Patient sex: F
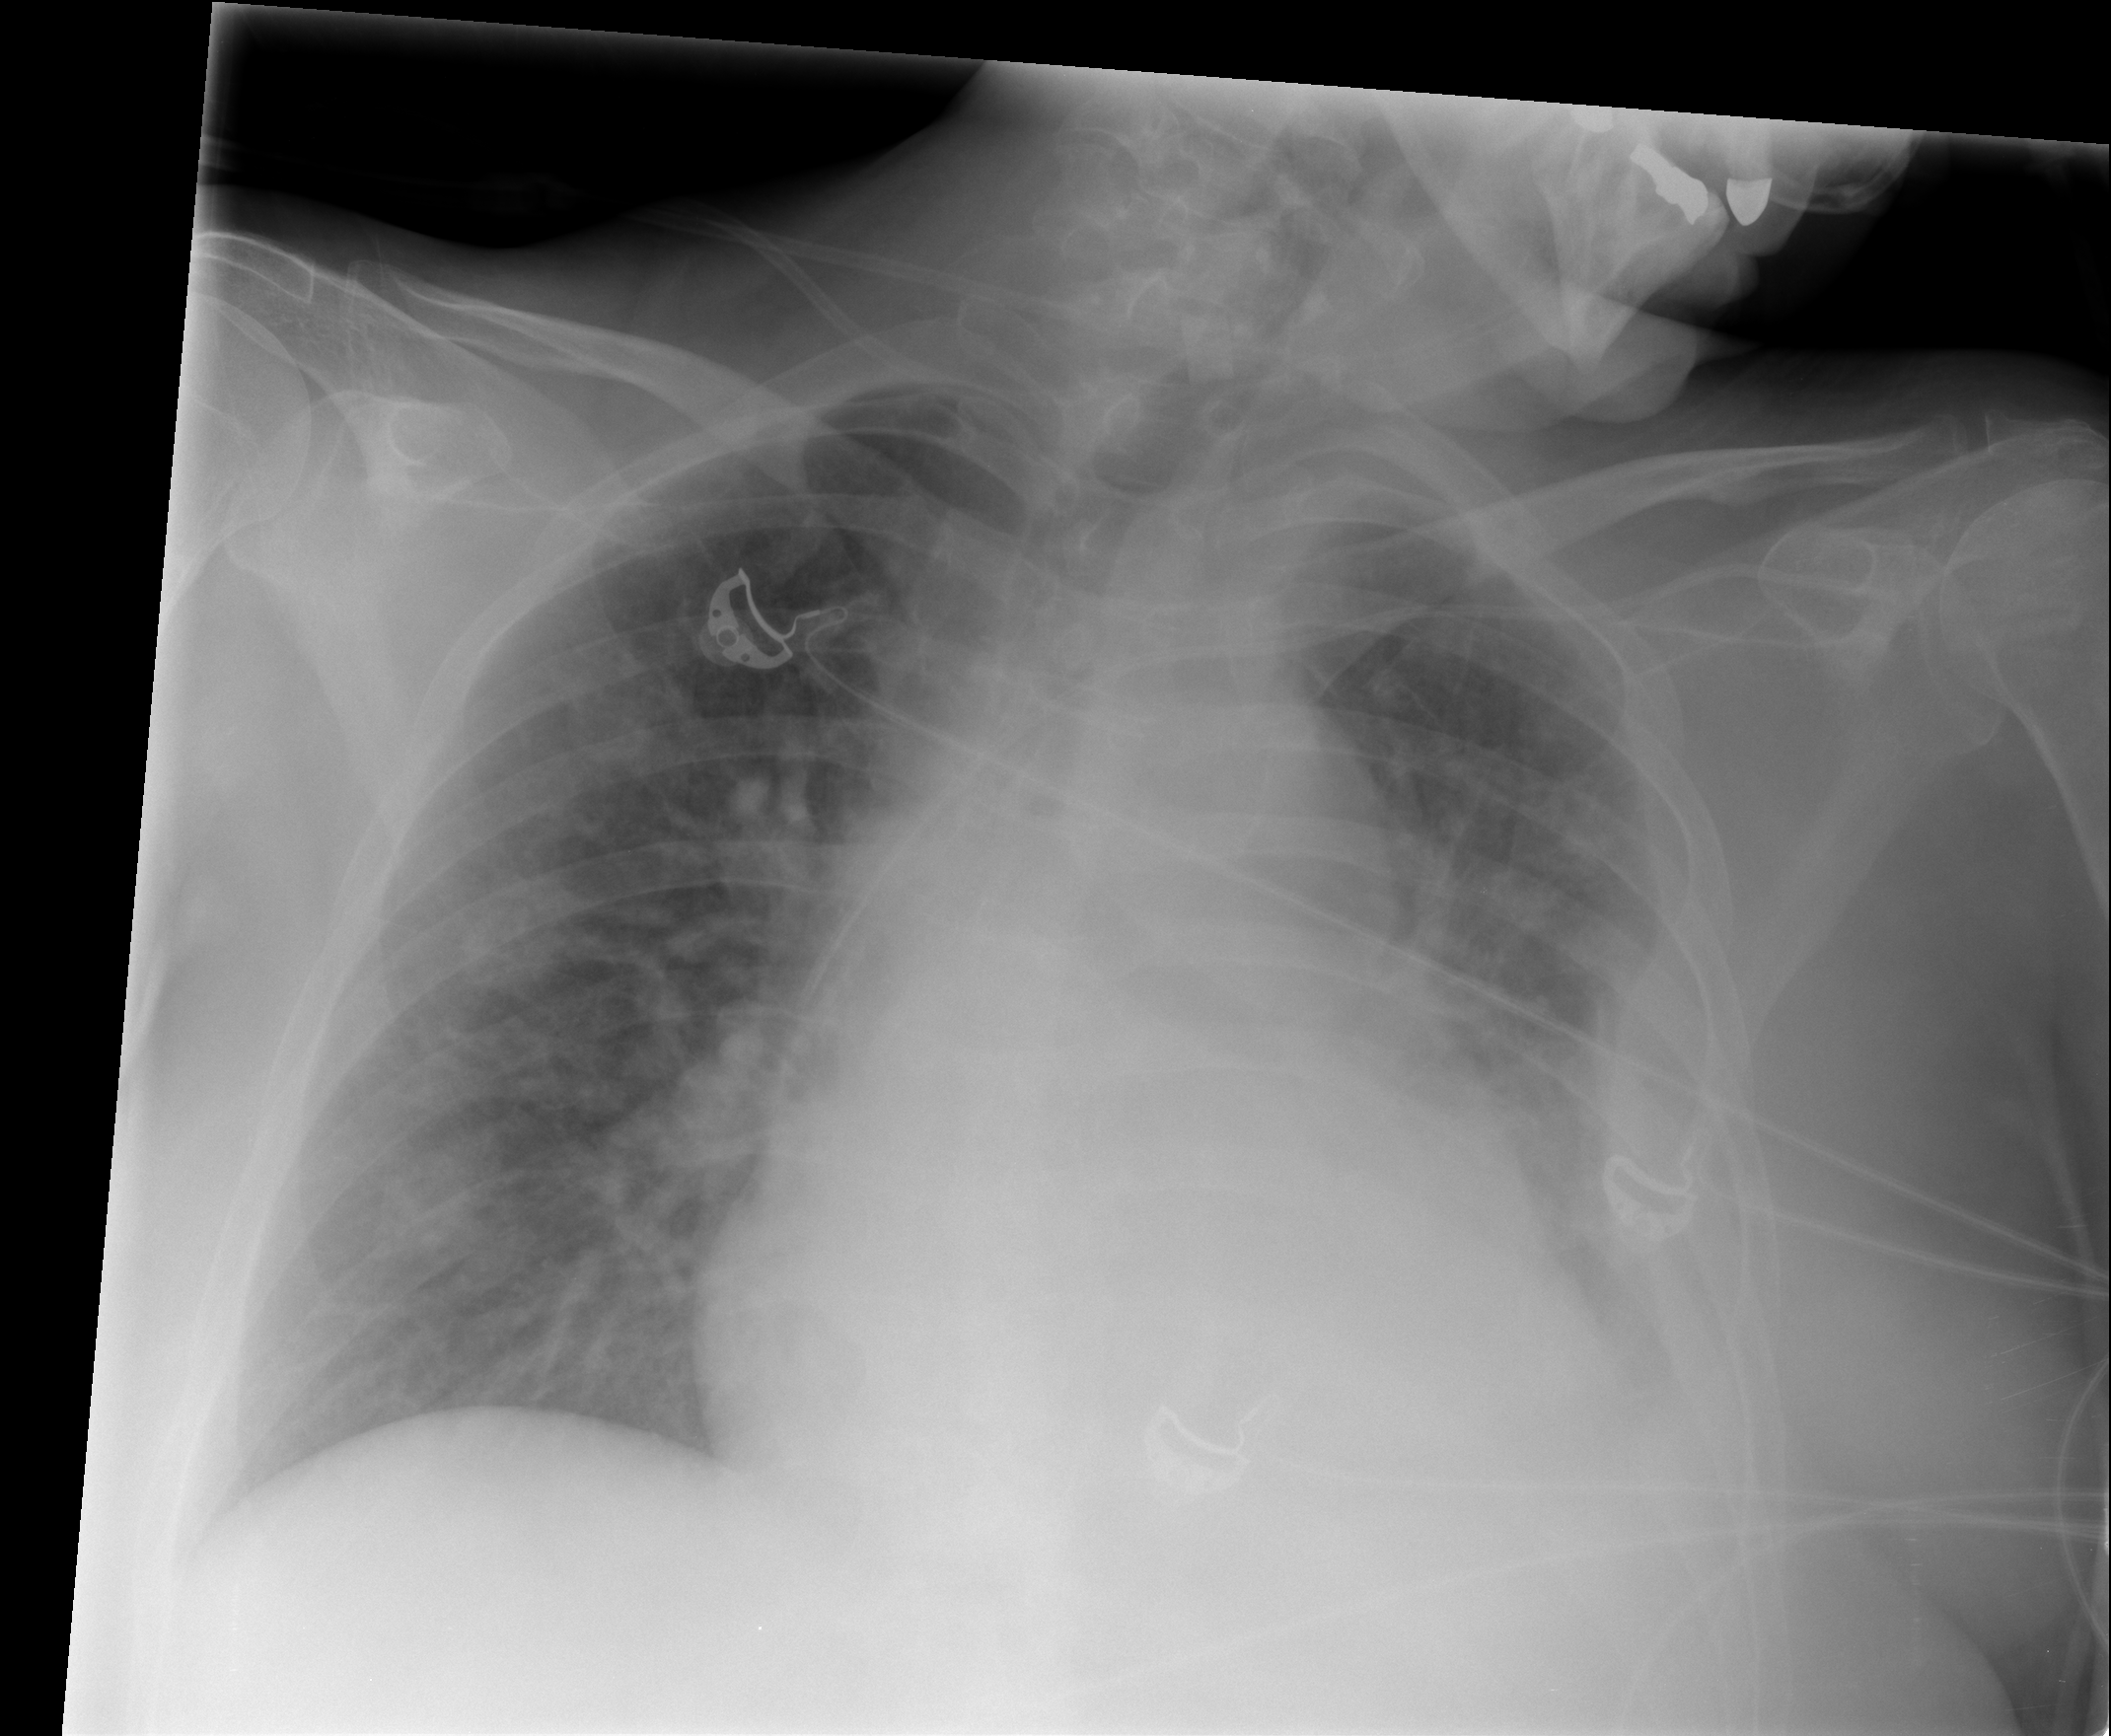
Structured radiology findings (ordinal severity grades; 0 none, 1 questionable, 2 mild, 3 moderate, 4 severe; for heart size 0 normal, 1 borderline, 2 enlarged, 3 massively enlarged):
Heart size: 2
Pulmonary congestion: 3
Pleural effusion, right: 0
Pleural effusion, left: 3
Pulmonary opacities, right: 2
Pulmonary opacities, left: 3
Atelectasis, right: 2
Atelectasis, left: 2